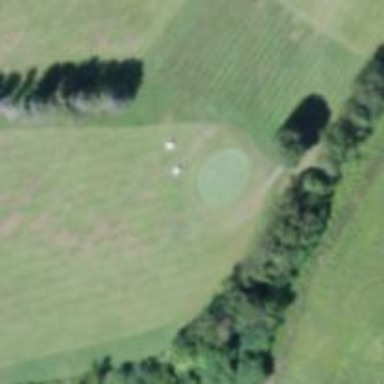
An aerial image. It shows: View of golf hole.